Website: apple
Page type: receipt
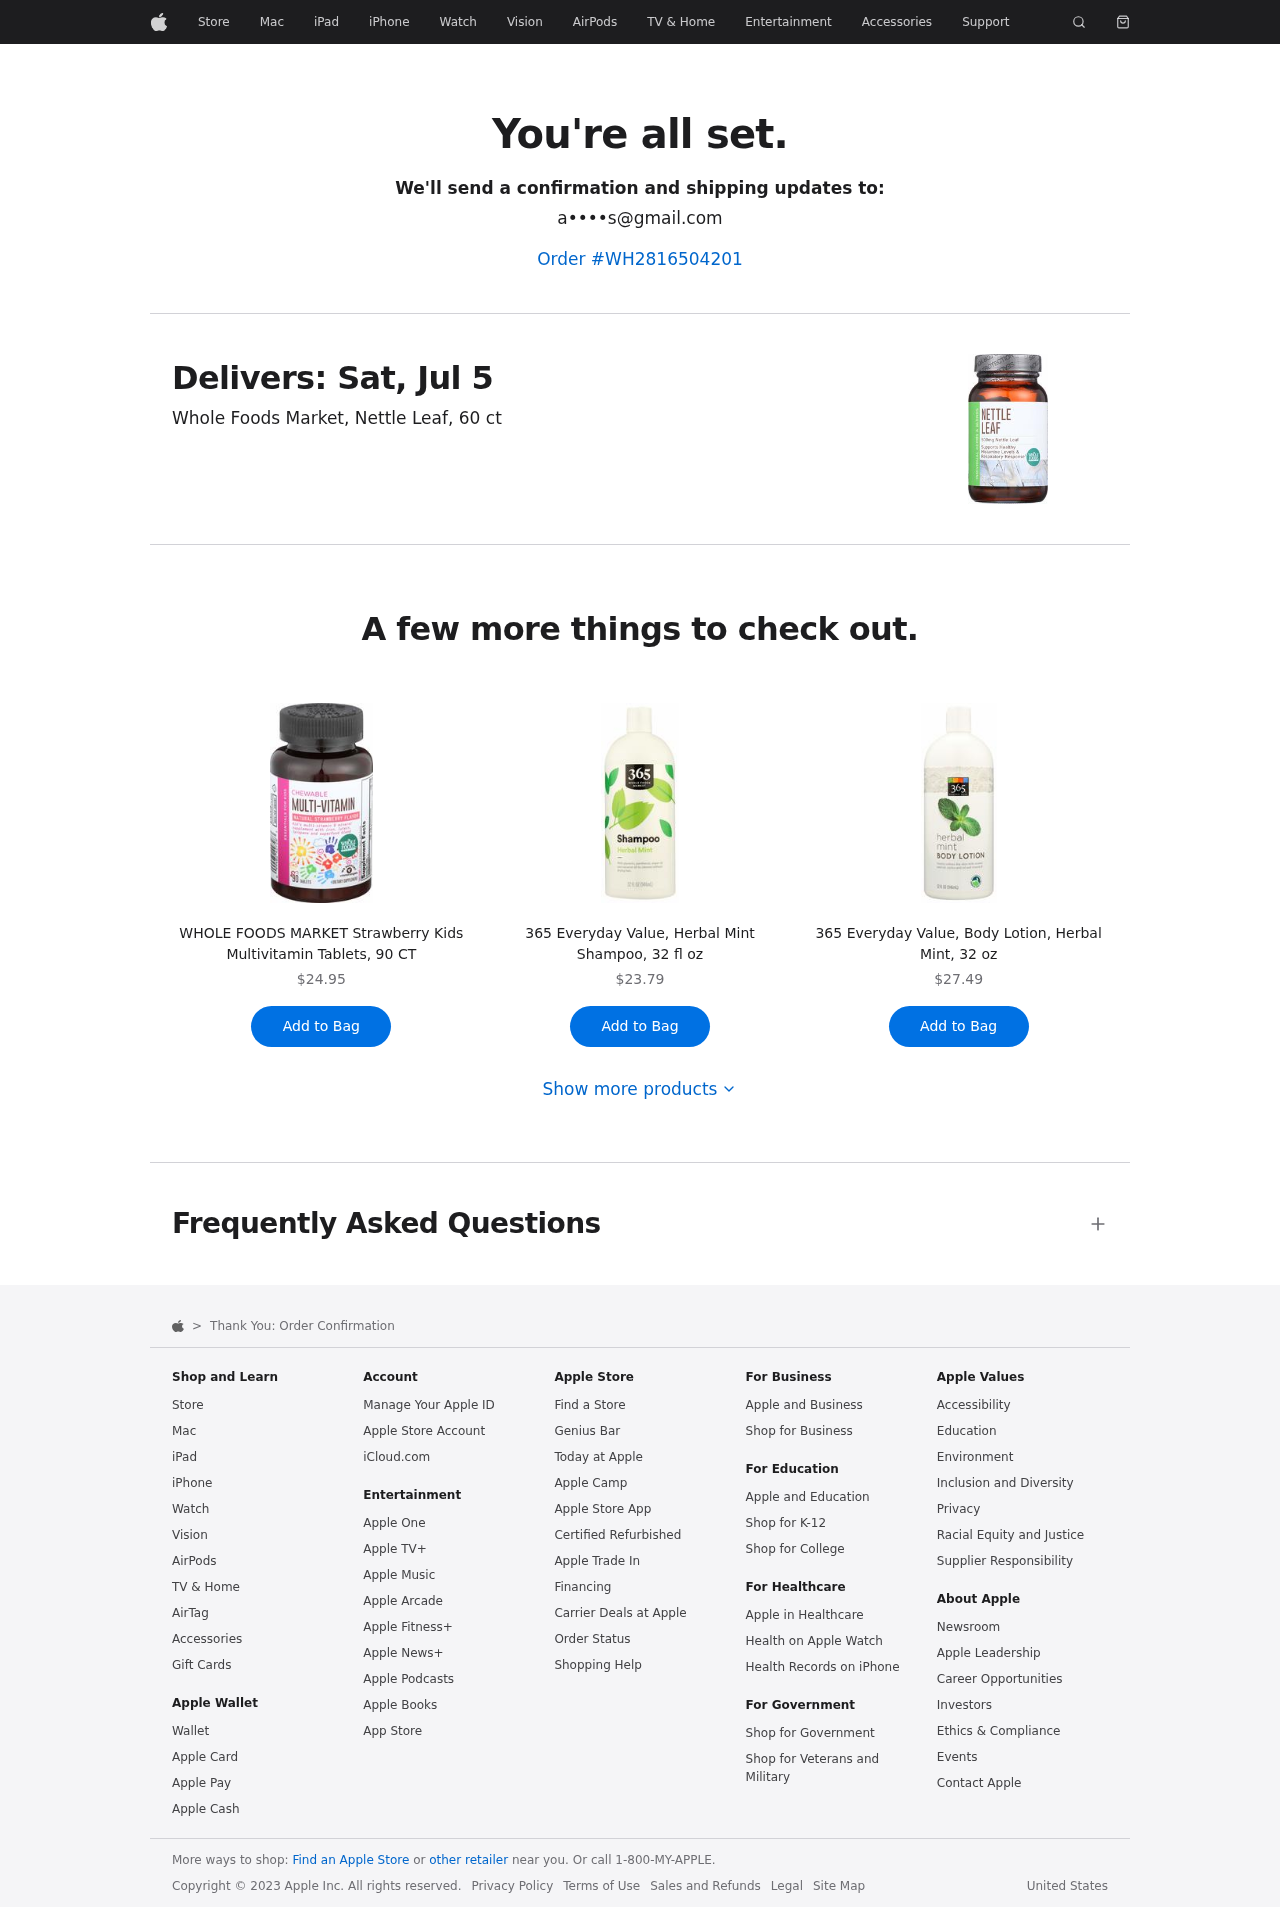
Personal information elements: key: PII_EMAIL
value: a••••s@gmail.com
Product elements: key: PRODUCT1_NAME
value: Whole Foods Market, Nettle Leaf, 60 ct
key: PRODUCT2_NAME
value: WHOLE FOODS MARKET Strawberry Kids Multivitamin Tablets, 90 CT
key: PRODUCT2_PRICE
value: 24.95
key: PRODUCT3_NAME
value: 365 Everyday Value, Herbal Mint Shampoo, 32 fl oz
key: PRODUCT3_PRICE
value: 23.79
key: PRODUCT4_NAME
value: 365 Everyday Value, Body Lotion, Herbal Mint, 32 oz
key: PRODUCT4_PRICE
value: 27.49
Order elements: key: ORDER_ID
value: Order #WH2816504201
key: ORDER_DELIVERY_DATE
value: Delivers: Sat, Jul 5